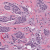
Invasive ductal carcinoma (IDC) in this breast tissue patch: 1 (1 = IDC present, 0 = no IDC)